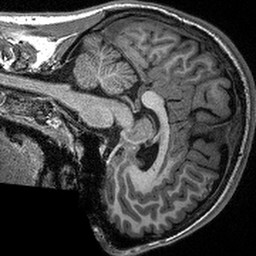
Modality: T1w
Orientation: sagittal
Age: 18
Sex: male